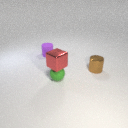
small green rubber sphere to the left of small brown metal cylinder